Question: Anyone know how to create the submenu with radio buttons like in the screenshot?

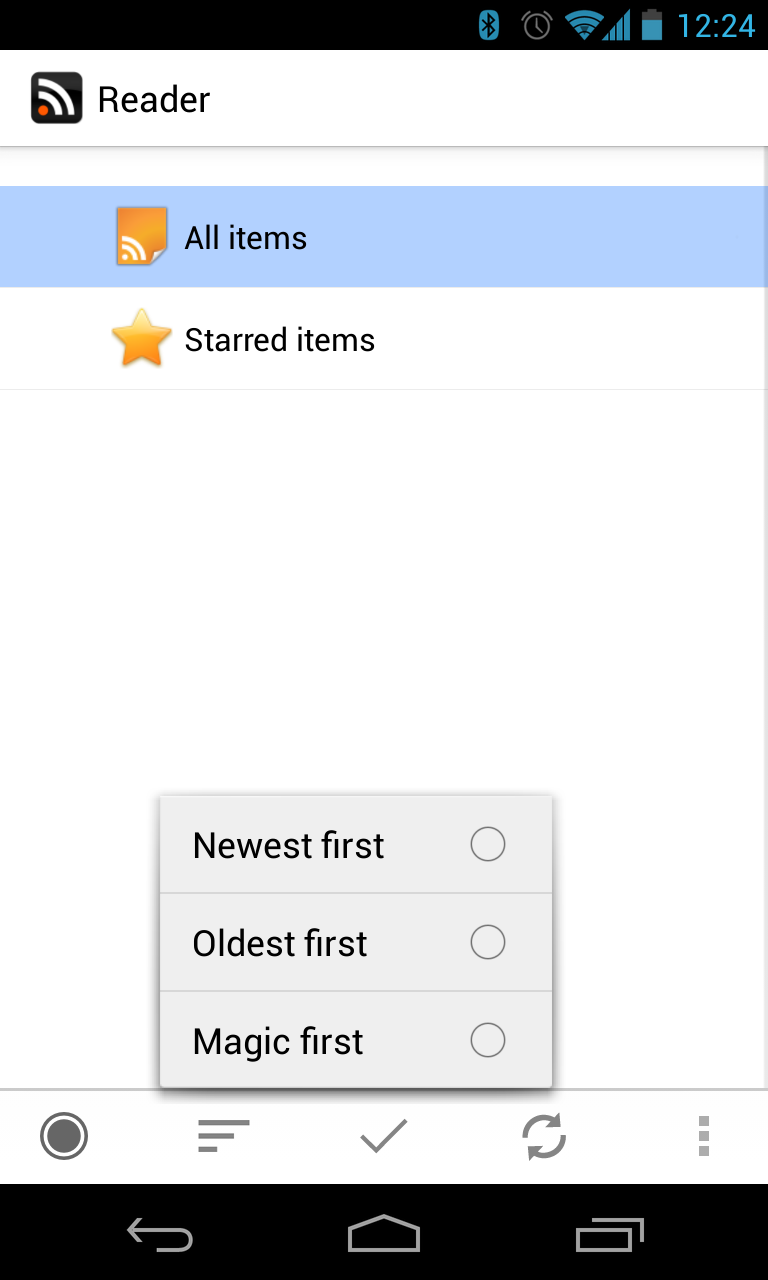
Answer: If you want a submenu with checkable radio buttons you should use something like that:
'''
<?xml version="1.0" encoding="utf-8"?>
<menu xmlns:android="http://schemas.android.com/apk/res/android">
<group android:checkableBehavior="single">
<item android:id="@+id/red"
android:title="@string/red" />
<item android:id="@+id/blue"
android:title="@string/blue" />
</group>
</menu>
'''
And then in the code:
'''
@Override
public boolean onOptionsItemSelected(MenuItem item) {
switch (item.getItemId()) {
case R.id.red:
return true;
case R.id.blue:
return true;
default:
return super.onOptionsItemSelected(item);
}
}
'''